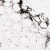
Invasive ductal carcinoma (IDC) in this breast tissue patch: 0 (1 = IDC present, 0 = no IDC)